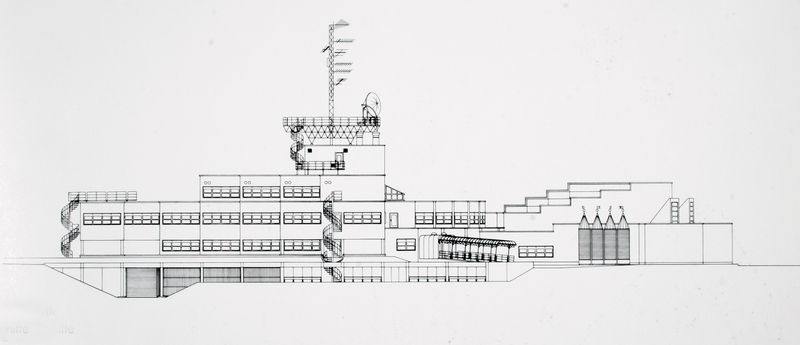
Titel: Schnitt
Künstler: Gustav Peichl
Standort: Eisenstadt
Institution: ORF-Landesstudio
Schlagwörter: dunkel, weiß, fenster, grau, hell, schwarz, skizze, terasse, zeichnung, anlage, gebäude, haus, architektur, erde, brüstung, gitter, boden, innen, turm, balkon, papier, fassade, studie, grafik, graphik, linien, türe, fabrik, industrie, strom, treppen, gerade, stufen, tor, keller, balustrade, linie, kran, technik, schraffur, schwarzweiß, entwurf, treppenhaus, etagen, geschosse, plan, rampe, wendeltreppe, stockwerke, querschnitt, lagerung, wintergarten, ebenen, antenne, aufbau, aufriss, vorzeichnung, wendeltreppen, unterirdisch, werk, glass, aufris, geräte, elektrizität, materialien, sender, stufendach, parabolantenne, radar, linieal, sattelitenschüssel, stromwerk, treoppe